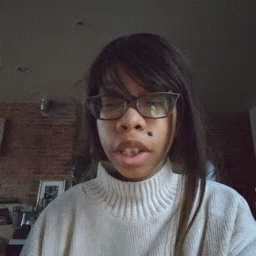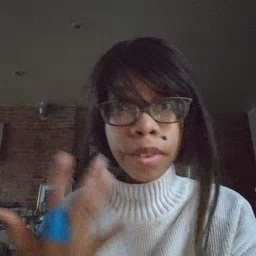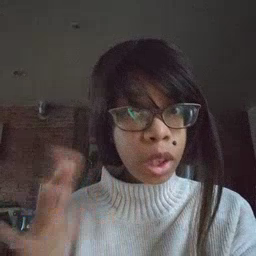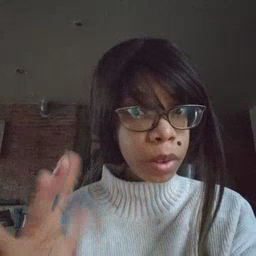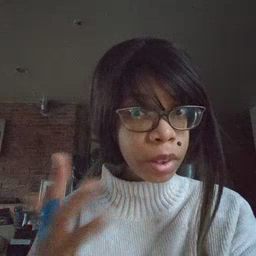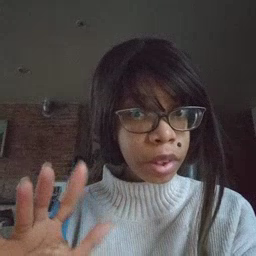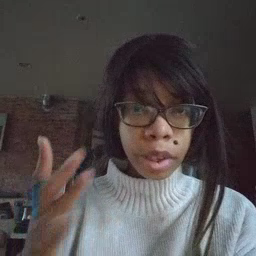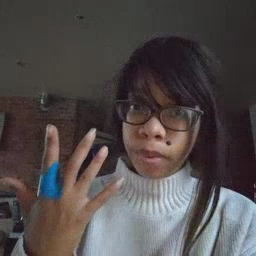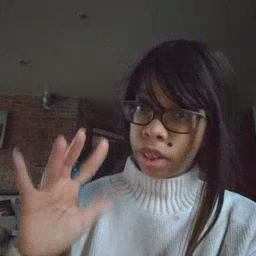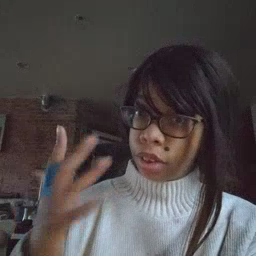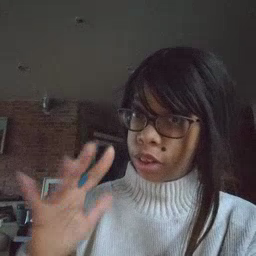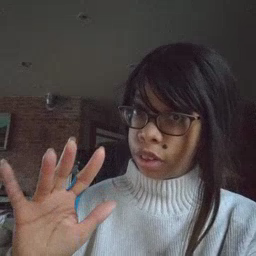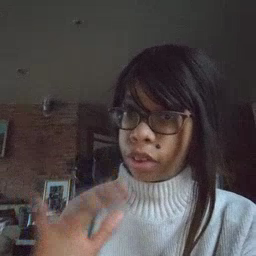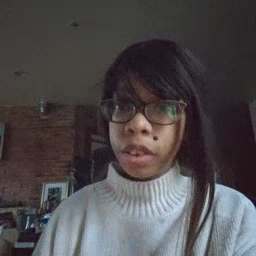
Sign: finish